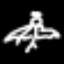
Label: angel